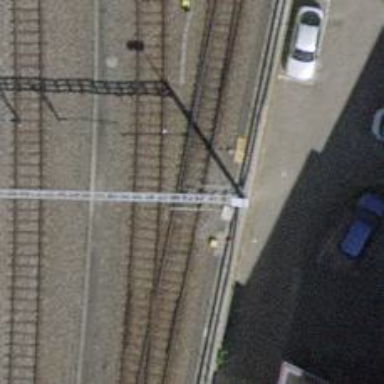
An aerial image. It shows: Railway yard with one track. The railway is electrified with contact line.